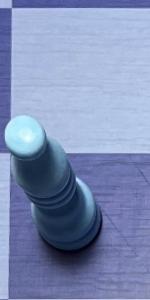
Label: Bishop_White